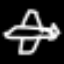
Label: airplane